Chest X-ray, PA view. Patient: 31 years old, sex F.
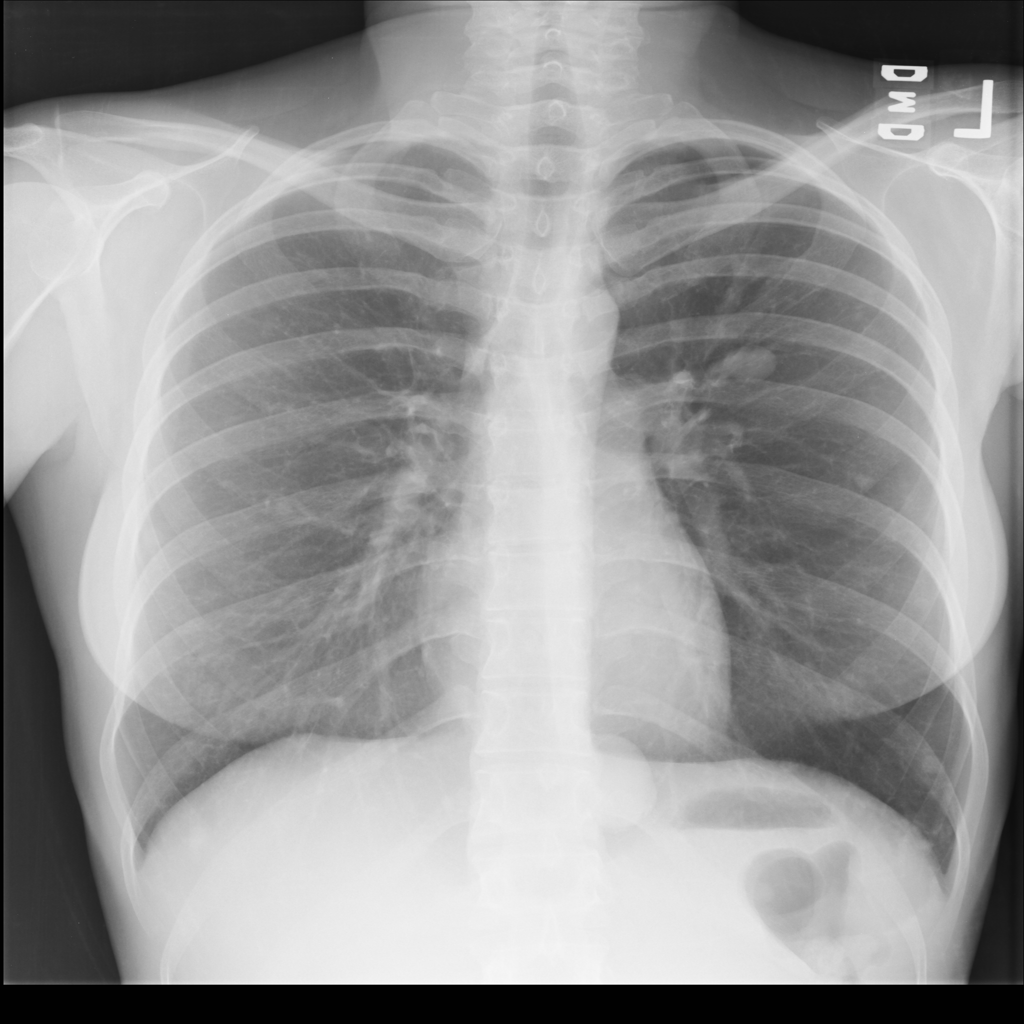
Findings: Mass, Nodule